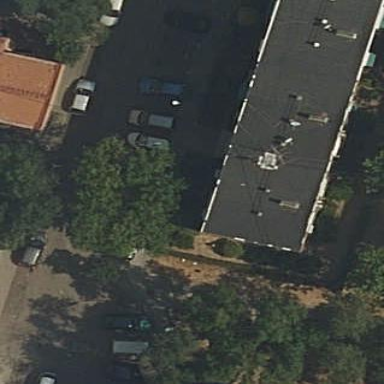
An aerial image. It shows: View of apartment building.